【题型】选择题　【知识点】函数　【难度】easy
已知函数$f(x)$的导函数$f'(x)$的图象如图所示，下列结论中正确的是（\quad\quad）

A. $f(x)$在区间$(-1,1)$上严格增
B. $f(x)$的图象在$x=-2$处的切线斜率等于0
C. $f(x)$在$x=1$处取得极大值
D. $f(x)$在$x=-1$处取得极小值
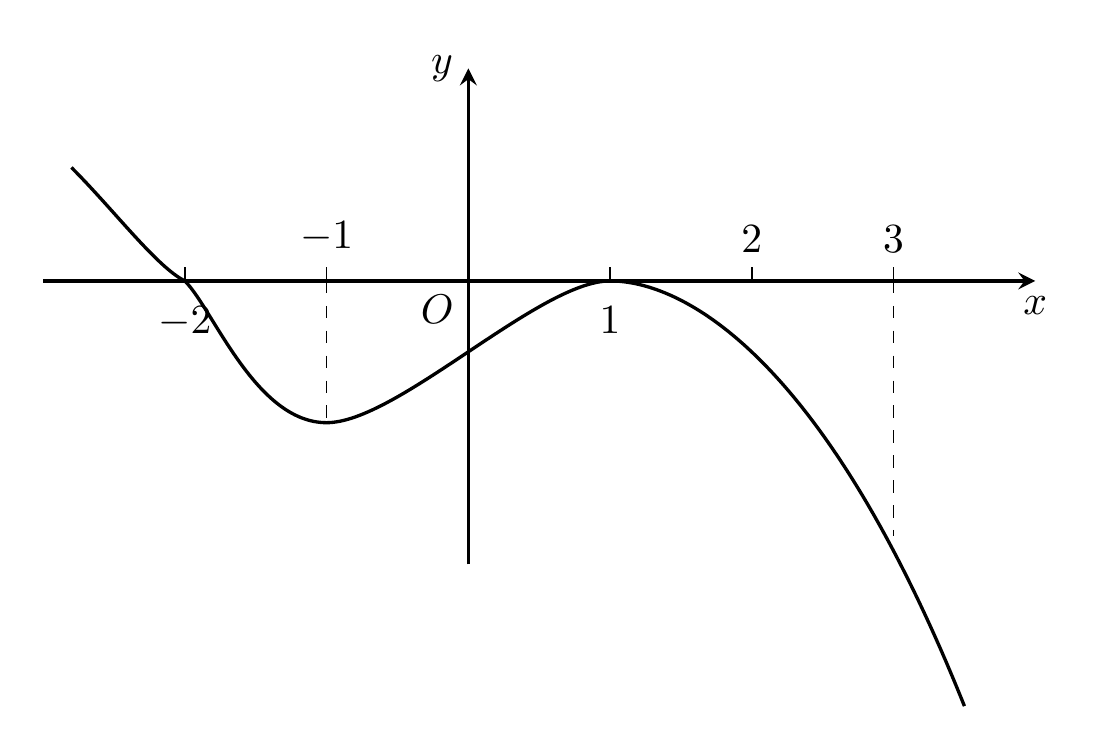
【解答】
【答案】$B$
【分析】根据导函数图象得到导数的正负，从而得到函数的增减情况，判断A；根据导数的几何意义判断B；并根据函数的单调性，结合极值的定义判断C、D。
【详解】根据$f'(x)$的图象可知，在区间$(-1,1)$上，$f'(x) < 0$，则$f(x)$在区间$(-1,1)$上单调递减，故A错误；
$f'(-2) = 0$，则$f(x)$的图象在$x=-2$处的切线斜率等于0，故B正确；
在区间$(-1,1)$上，$f'(x) < 0$，$f(x)$单调递减；
在区间$(1,3)$上，$f'(x) < 0$，$f(x)$单调递减，
所以$f(x)$在$x=1$处没有极值，故C错误；
在区间$(-2,-1)$上，$f'(x) < 0$，$f(x)$单调递减；
在区间$(-1,1)$上，$f'(x) < 0$，$f(x)$单调递减，
所以$f(x)$在$x=-1$处没有极值，故D错误。
故选：$B$